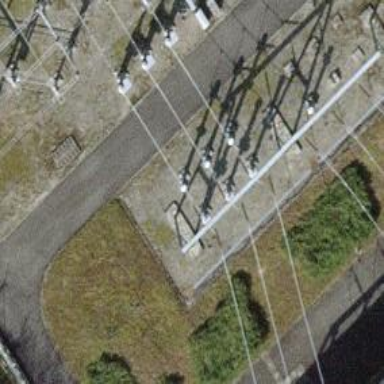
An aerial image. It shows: Power line is depicted.